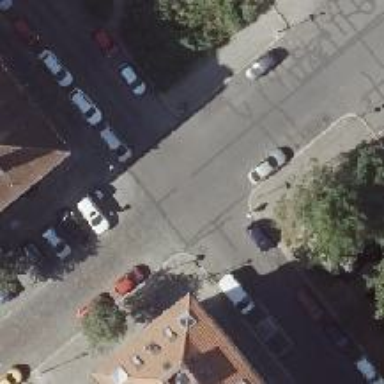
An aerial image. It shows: Residential street with parallel on-street parking lanes. The surface is asphalt.